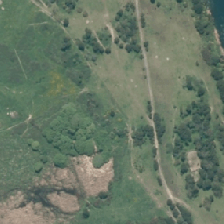
Land cover: high_producing_grassland